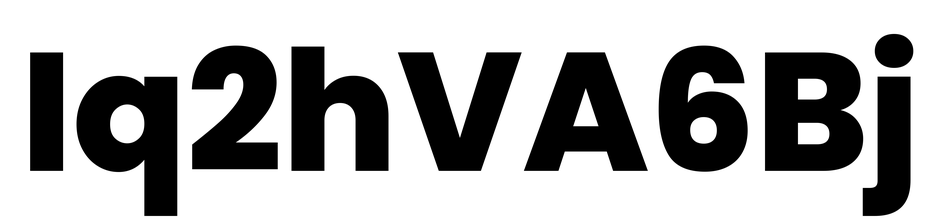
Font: Poppins-ExtraBold